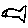
Label: fish